Question: Having a linear interpolation (lerp) function looking like:
'''
/// Performs a linear interpolation between two vectors. (@p v1 toward @p v2)
/// @param[out] dest The result vector. [(x, y, x)]
/// @param[in] v1 The starting vector.
/// @param[in] v2 The destination vector.
/// @param[in] t The interpolation factor. [Limits: 0 <= value <= 1.0]
inline void dtVlerp(float* dest, const float* v1, const float* v2, const float t)
{
dest[0] = v1[0]+(v2[0]-v1[0])*t;
dest[1] = v1[1]+(v2[1]-v1[1])*t;
dest[2] = v1[2]+(v2[2]-v1[2])*t;
}
'''
Here by linear extrapolation I mean finding a position on line (see the drawing)

will it work for linear extrapolation (say providing 'coef > 1' or less than '0')?
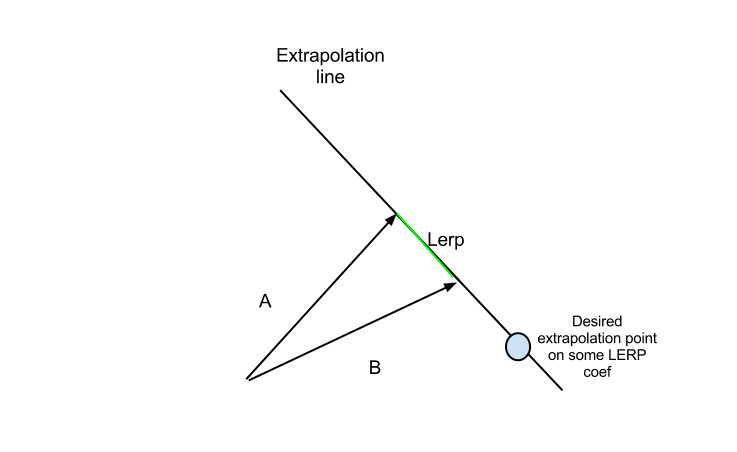
Answer: Yes, extrapolation is the same as interpolation (in this context, at least).
If you recall from high-school geometry, any line is defined by an equation of the form:
'''
y = mx + c
'''
where 'm' is the gradient and 'c' is an offset (specifically, the y-axis intercept). If you look at your code above, you'll see each dimension has an equation of the form:
'''
dest = v1 + (v2-v1)*t
'''
which is the same! We've simply substituted as follows:
- 'y <-- dest'- 'x <-- t'- 'm <-- (v2-v1)'- 'c <-- v1'
So you can set 't' to any value (not just in the range [0,1]) and get a unique point somewhere on the line.